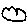
Label: cloud